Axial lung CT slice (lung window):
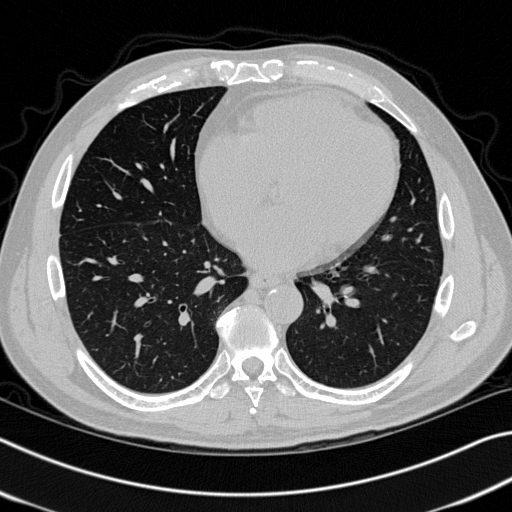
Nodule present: no